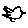
Label: bird